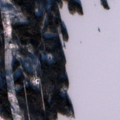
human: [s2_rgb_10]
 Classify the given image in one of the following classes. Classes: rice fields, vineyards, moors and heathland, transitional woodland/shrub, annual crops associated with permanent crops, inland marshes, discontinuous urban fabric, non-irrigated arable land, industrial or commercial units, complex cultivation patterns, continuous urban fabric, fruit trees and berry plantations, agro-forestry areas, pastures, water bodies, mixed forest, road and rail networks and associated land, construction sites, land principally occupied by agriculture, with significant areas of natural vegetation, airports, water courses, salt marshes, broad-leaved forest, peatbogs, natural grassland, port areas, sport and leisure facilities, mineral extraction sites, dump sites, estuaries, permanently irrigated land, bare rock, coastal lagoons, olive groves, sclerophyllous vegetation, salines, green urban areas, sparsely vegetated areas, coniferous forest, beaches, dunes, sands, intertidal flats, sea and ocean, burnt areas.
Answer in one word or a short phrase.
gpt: coniferous forest, mixed forest, transitional woodland/shrub, water bodies